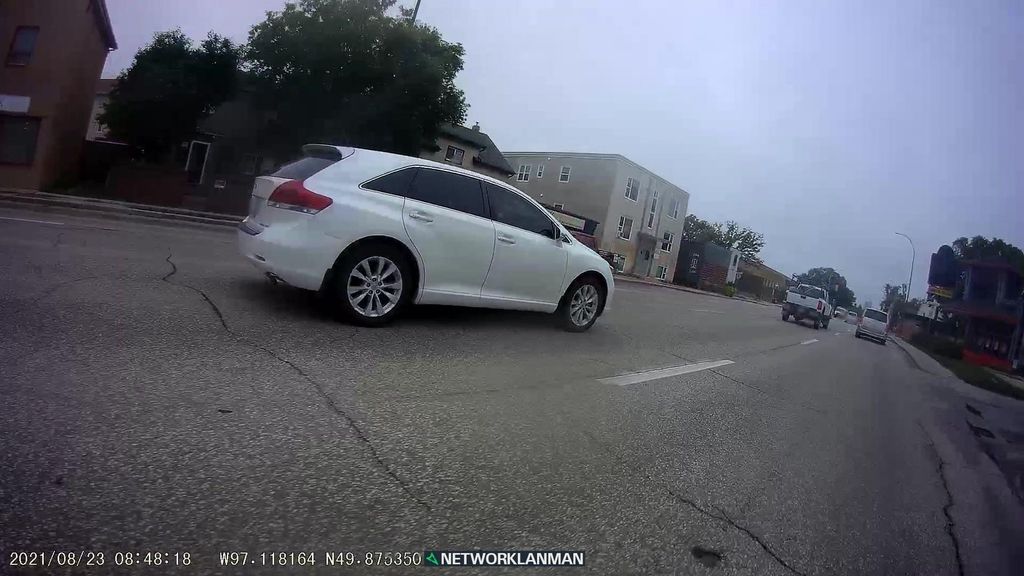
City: winnipeg